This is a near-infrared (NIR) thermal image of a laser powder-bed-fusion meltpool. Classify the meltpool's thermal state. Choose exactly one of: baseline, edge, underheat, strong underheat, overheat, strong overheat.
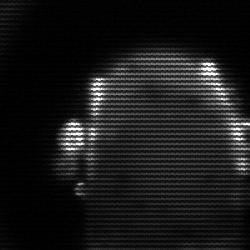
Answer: baseline